Question: In <URL> I managed to combine two .png images into one, and then display the result in a pictureBox image.
However, the pictureBox seems to scale up my image! Makes it bigger!
The pictureBox size is 96x128.
The two images I have combined are 96x128.
The pictureBox's SizeMode is set to "Normal"
I have noticed that even though the pictureBox's image seems to be zoomed, it is cut to keep the 96x128 rect. But I don't want it to be zoomed...
Thanks.

resourcesPath is simply the main path to my resources folder. And "Bases" is the folder in such path where I am taking the images from.
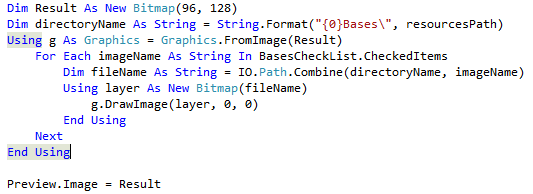
Answer: 1. Make sure the preview.sizemode is set to normal.
2. Check the size of the bitmap Result just before you assign it to preview.image and make sure it is really 96x128.